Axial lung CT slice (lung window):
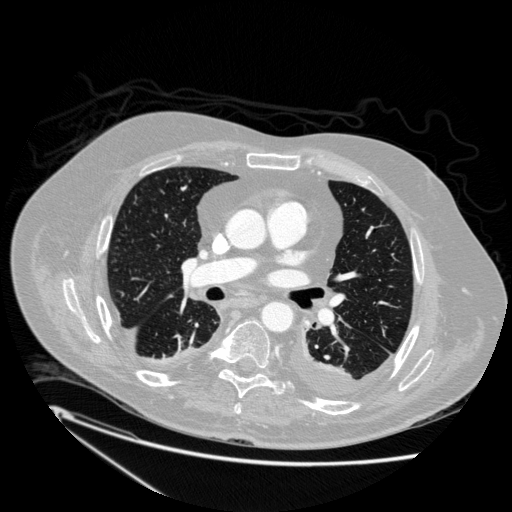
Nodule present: no